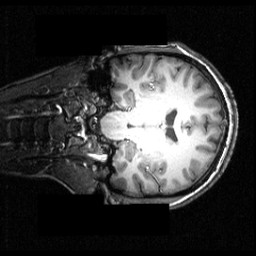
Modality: T1w
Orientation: coronal
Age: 22
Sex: female
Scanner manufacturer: siemens
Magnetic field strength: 3.951 T
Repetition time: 1.5 s
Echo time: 0.00335 s